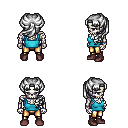
a pixel art fantasy rpg character, male body template, skeleton, teal pirate shirt, gold greaves, white princess hairstyle, maroon shoes, four views (front, back, left, right), 2x2 character sprite sheet, small pixel art, hard edges, no anti-aliasing